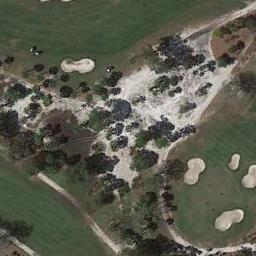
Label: golf_course